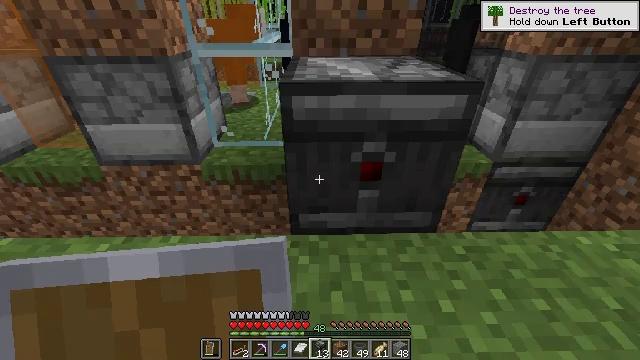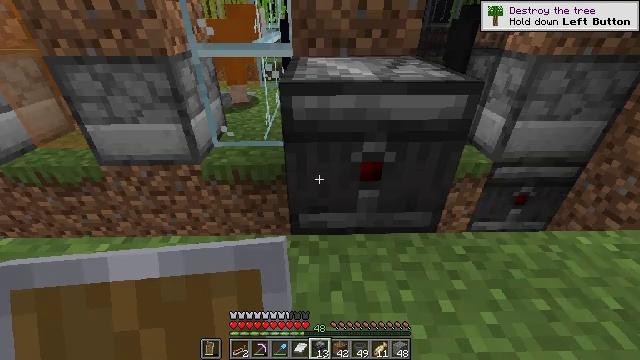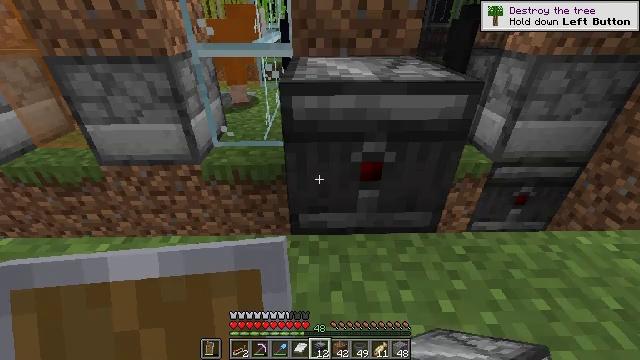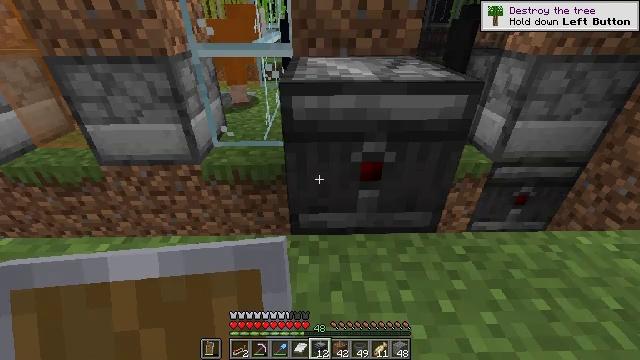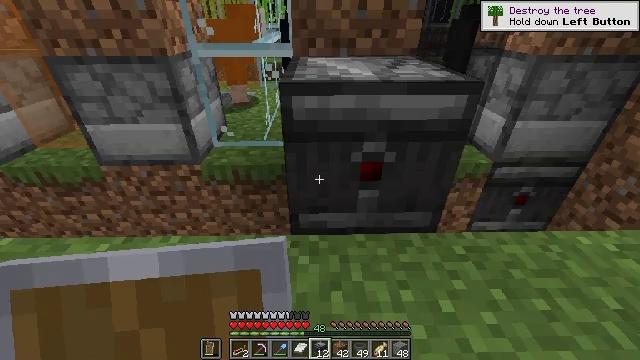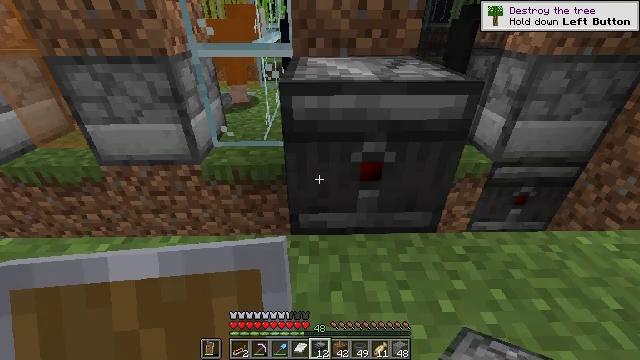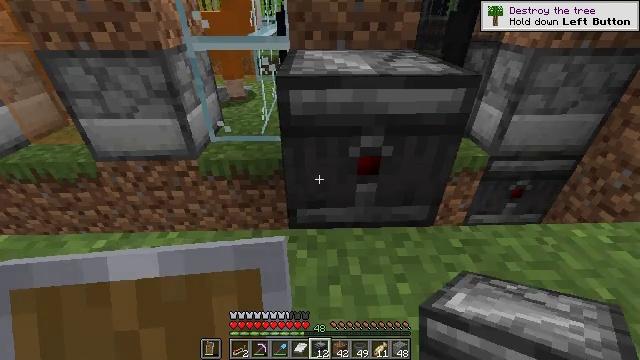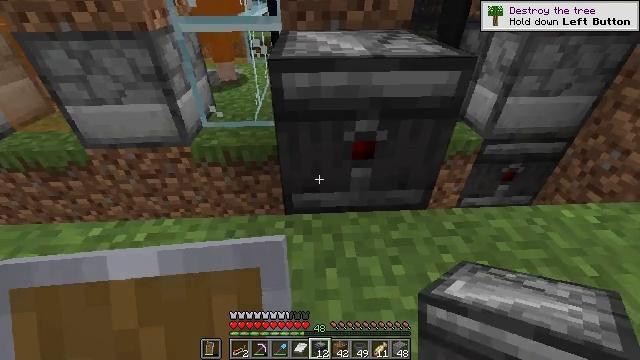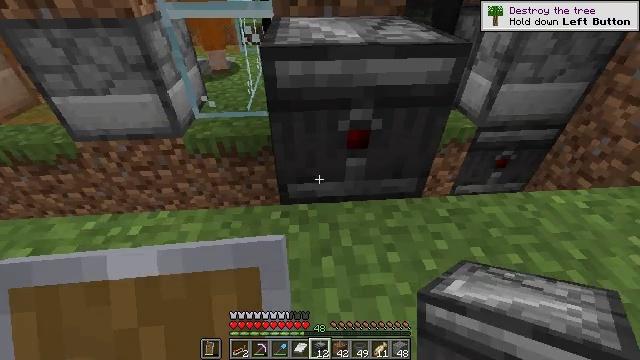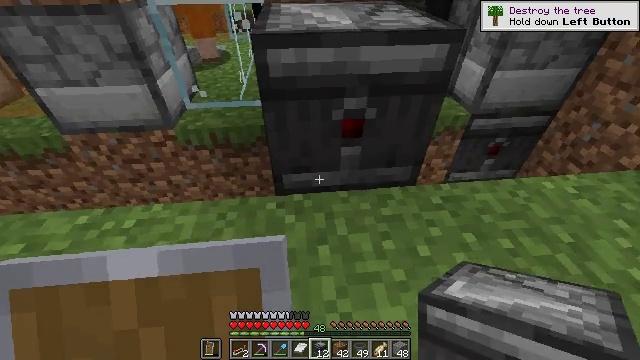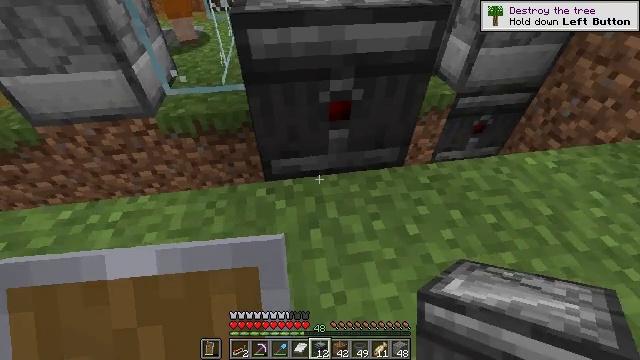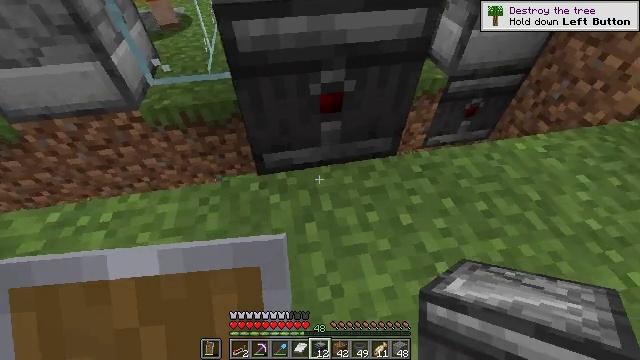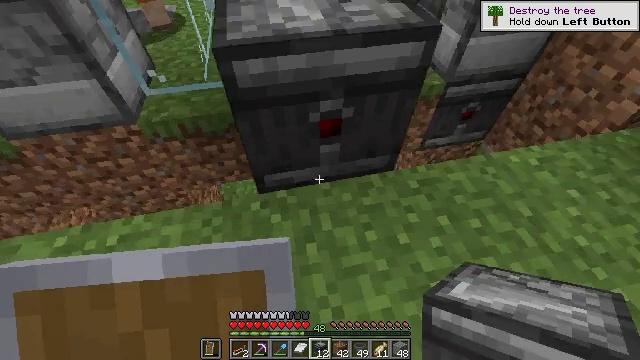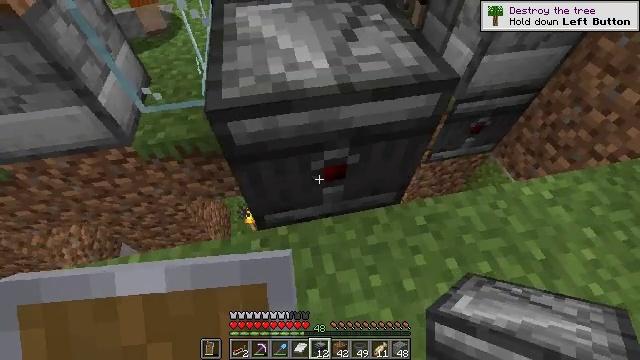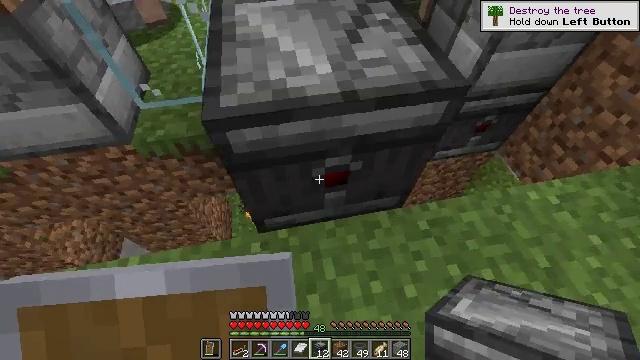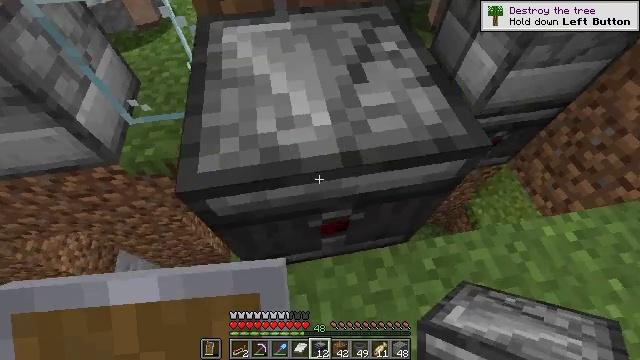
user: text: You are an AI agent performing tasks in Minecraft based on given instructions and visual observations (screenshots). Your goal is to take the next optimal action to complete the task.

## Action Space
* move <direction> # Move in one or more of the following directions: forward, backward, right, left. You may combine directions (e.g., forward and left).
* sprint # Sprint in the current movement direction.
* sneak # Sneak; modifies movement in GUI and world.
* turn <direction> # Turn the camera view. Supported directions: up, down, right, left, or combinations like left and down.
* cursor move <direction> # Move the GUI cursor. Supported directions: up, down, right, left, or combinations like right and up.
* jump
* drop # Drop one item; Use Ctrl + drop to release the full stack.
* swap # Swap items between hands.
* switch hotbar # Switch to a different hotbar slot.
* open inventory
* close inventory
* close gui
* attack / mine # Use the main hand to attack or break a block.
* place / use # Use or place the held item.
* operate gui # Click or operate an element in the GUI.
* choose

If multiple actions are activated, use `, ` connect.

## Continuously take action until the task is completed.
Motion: motion action
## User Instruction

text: Get observer for redstone contraptions.
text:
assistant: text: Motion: sneak
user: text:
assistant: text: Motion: sneak
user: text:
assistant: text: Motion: sneak
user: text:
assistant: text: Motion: sneak
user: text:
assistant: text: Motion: sneak
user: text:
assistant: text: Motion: sneak, turn down
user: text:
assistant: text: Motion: sneak, turn right and down
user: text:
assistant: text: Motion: sneak, turn right and down
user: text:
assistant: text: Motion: sneak, turn right and down
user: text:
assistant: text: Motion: move forward, turn right and down
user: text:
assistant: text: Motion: move forward, turn right and down
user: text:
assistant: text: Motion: move forward, turn down
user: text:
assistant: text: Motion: move forward, turn down
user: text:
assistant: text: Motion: move forward, turn down
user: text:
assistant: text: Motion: move forward, turn down
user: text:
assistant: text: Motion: move forward
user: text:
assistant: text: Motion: no_op
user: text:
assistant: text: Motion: no_op
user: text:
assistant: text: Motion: no_op
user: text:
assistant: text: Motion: no_op
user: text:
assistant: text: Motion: no_op
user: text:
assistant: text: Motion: no_op
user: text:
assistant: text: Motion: no_op
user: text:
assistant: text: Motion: no_op
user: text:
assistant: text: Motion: no_op
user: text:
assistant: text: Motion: no_op
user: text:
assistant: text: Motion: no_op
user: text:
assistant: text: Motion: no_op
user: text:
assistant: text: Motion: no_op
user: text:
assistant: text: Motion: no_op